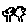
Label: tree